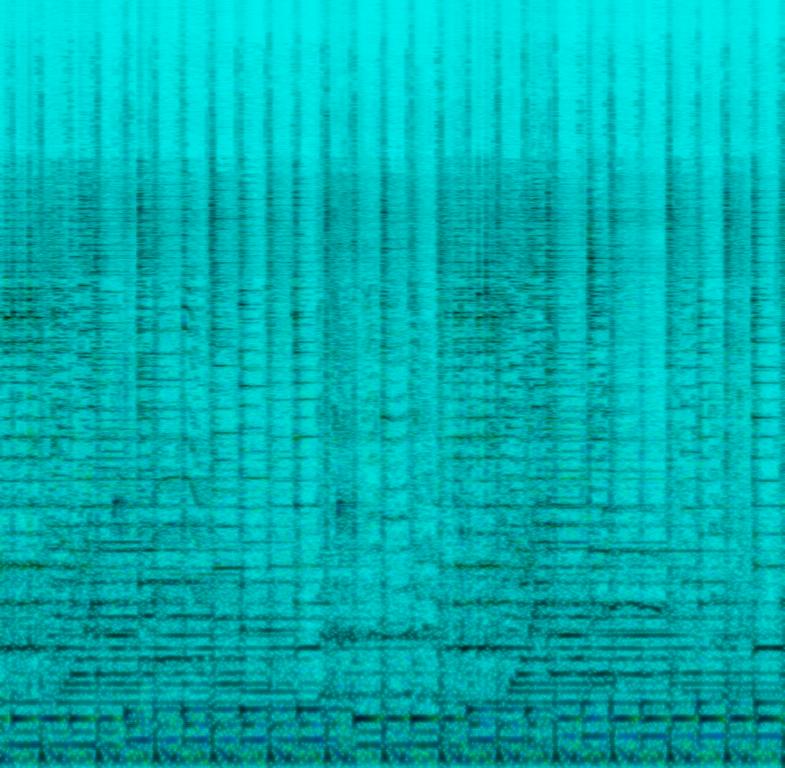
A Chinese zither plucked string instrument, or guzheng covering a popular western song with virtuosity, tremolo picking and string bending over a steady rock beat. East meets west.